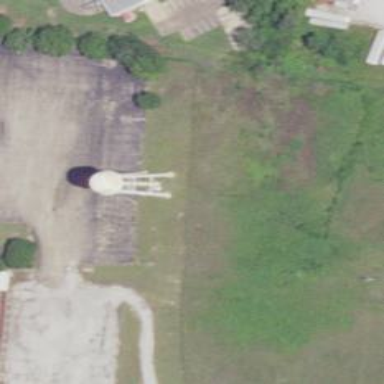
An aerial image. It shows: Water tower that is man-made.